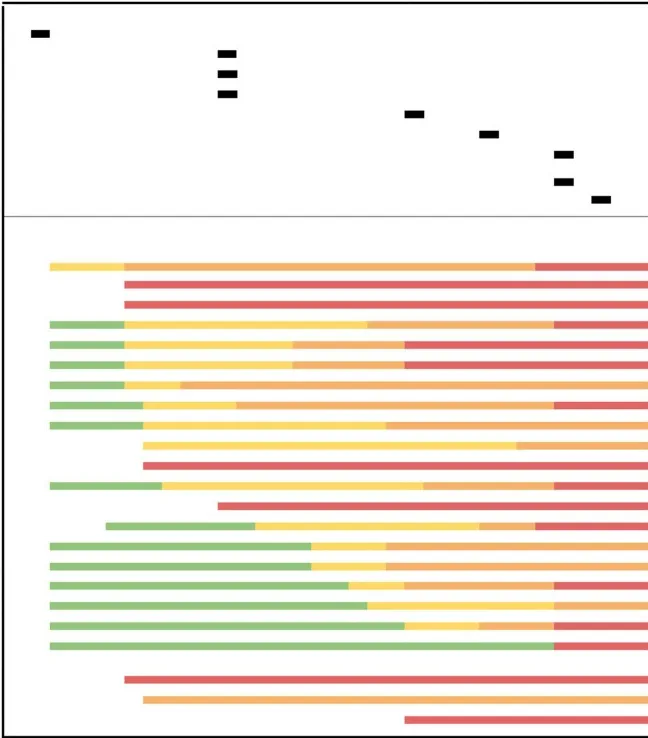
Timeline for diagnoses and symptom onset over the child's lifetime as reported by the mother up to the time of initiating treatment for borreliosis at 15 years-old, approximately 9 months after presentation. Some symptoms were not recognized by the parents until the boy attended school.
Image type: chart (chart)